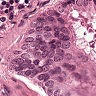
Metastatic tissue present: yes